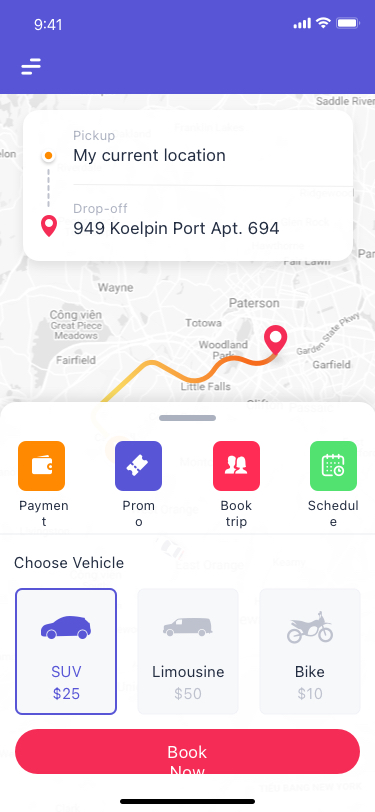
Text in this UI design:
Payment
Promo
Book trip
Schedule
SUV
$25
Limousine
$50
Bike
$10
Choose Vehicle
Book Now
My current location
949 Koelpin Port Apt. 694
Pickup
Drop-off